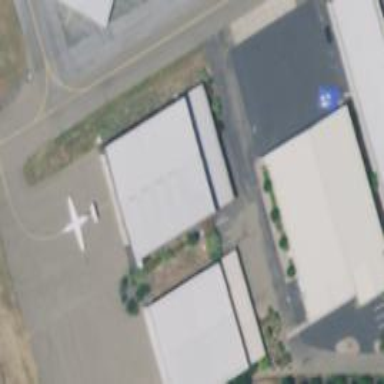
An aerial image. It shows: Hangar building located at airport.